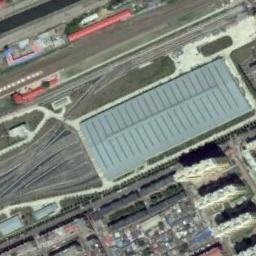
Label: railway_station